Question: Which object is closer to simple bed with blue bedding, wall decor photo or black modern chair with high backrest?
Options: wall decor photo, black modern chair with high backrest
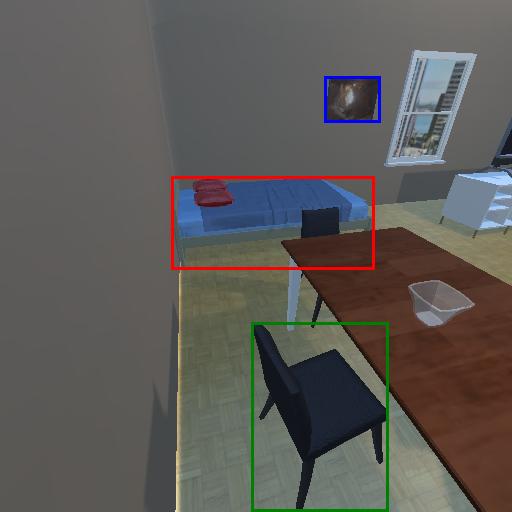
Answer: wall decor photo